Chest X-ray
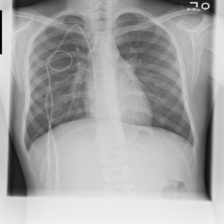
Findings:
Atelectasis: negative
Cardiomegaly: negative
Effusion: negative
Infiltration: negative
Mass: negative
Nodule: negative
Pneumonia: negative
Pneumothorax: negative
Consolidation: negative
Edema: negative
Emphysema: negative
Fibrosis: negative
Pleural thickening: negative
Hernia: negative